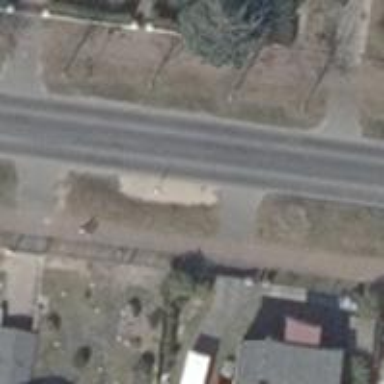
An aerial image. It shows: Tertiary road with asphalt surface. It has separate sidewalks on both sides.